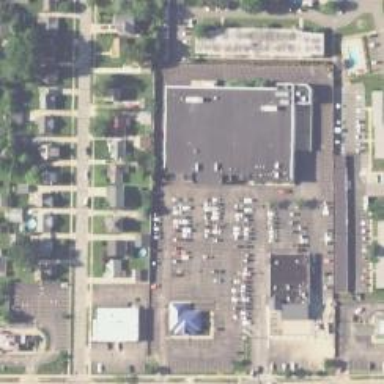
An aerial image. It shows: Supermarket.